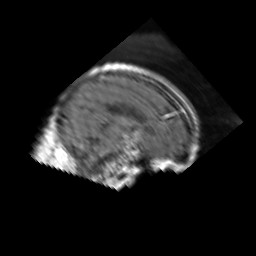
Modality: T1w
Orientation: sagittal
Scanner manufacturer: ge
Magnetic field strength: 1.5 T
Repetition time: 0.695 s
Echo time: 0.007712 s